Field crop: maize
Growth stage: 2
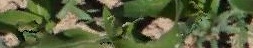
Species: maize